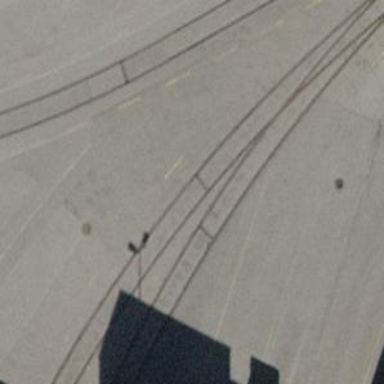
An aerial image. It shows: Single-track railway spur.